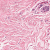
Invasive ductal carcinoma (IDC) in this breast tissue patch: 0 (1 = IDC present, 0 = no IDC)